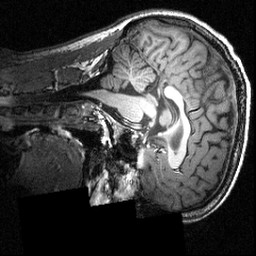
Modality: T1w
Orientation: sagittal
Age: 28
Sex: male
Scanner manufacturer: siemens
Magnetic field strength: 3.951 T
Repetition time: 1.5 s
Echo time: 0.00335 s